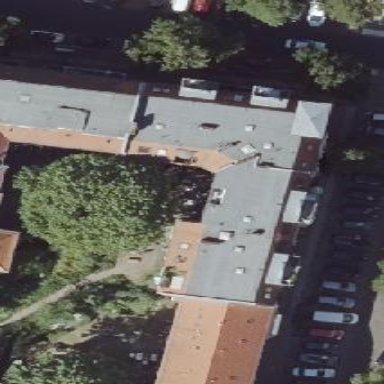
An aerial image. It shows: Unique apartment building with double saltbox roof shape.